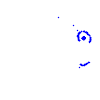
Particle: kaon